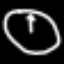
Label: clock